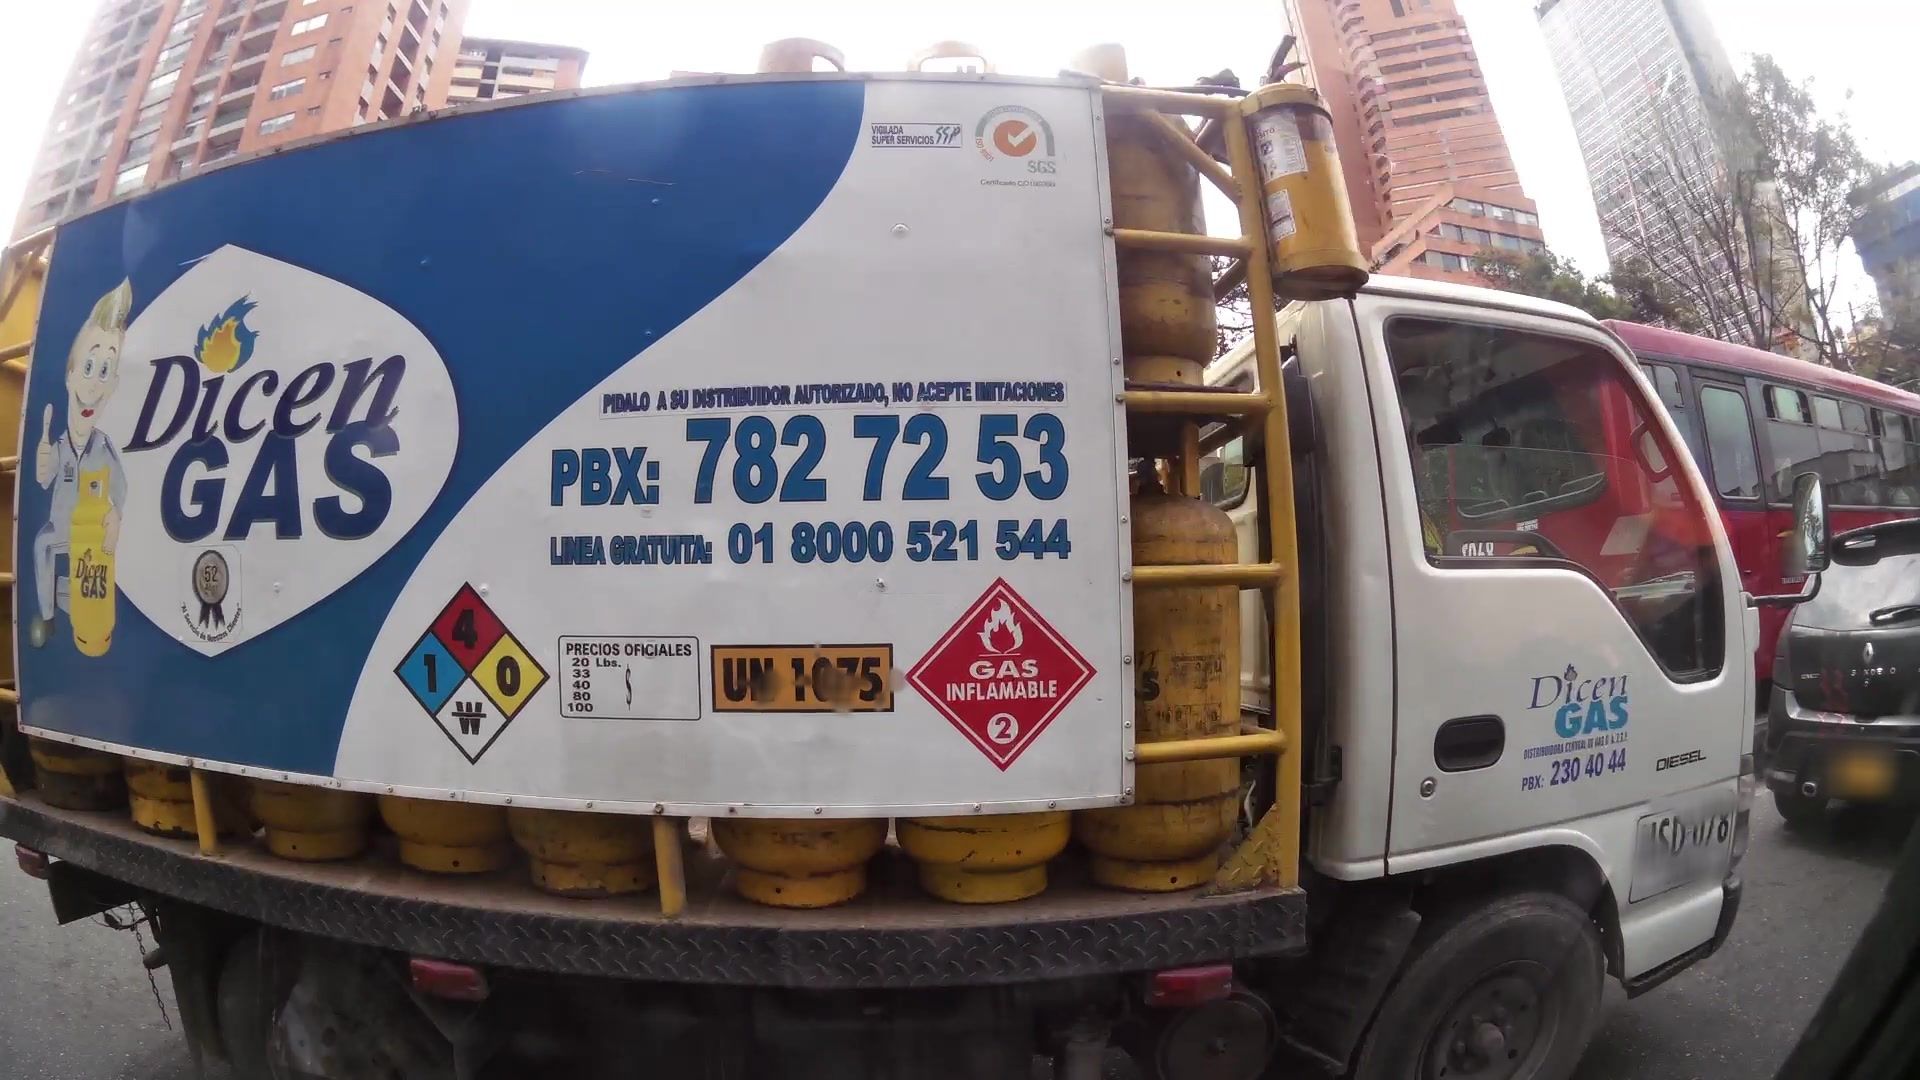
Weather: rainy
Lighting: day
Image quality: good
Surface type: walking surface
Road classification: trunk
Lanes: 2
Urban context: urban centre
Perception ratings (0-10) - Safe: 2.15, Lively: 4.78, Beautiful: 4.44, Boring: 5.98, Depressing: 4.76, Wealthy: 2.78